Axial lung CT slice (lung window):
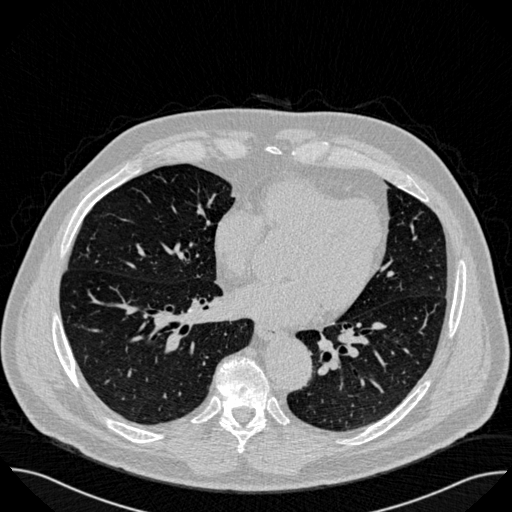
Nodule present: no